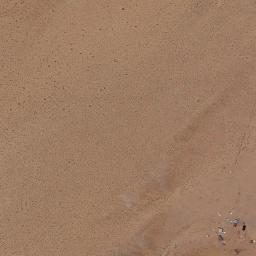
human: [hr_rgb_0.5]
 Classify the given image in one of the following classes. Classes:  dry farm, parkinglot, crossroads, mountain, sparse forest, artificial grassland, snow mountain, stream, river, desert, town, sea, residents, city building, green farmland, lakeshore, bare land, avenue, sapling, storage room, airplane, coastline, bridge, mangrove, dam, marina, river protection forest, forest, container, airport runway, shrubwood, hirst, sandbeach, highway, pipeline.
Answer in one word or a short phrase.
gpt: desert